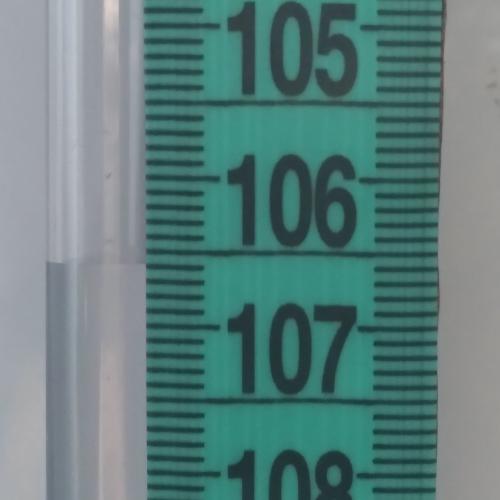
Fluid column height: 106.6 cm